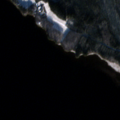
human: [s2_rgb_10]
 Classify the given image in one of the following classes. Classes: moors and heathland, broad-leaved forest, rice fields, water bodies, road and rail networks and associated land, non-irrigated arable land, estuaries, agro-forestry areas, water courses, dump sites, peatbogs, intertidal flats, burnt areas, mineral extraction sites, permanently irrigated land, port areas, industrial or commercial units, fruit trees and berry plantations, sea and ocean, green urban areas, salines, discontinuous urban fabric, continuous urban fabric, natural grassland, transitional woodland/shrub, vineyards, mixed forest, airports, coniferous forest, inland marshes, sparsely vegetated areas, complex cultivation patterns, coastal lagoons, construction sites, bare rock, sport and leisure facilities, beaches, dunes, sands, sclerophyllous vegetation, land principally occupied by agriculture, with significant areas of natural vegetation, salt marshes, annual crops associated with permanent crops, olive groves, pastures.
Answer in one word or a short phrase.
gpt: coniferous forest, mixed forest, water bodies